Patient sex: M
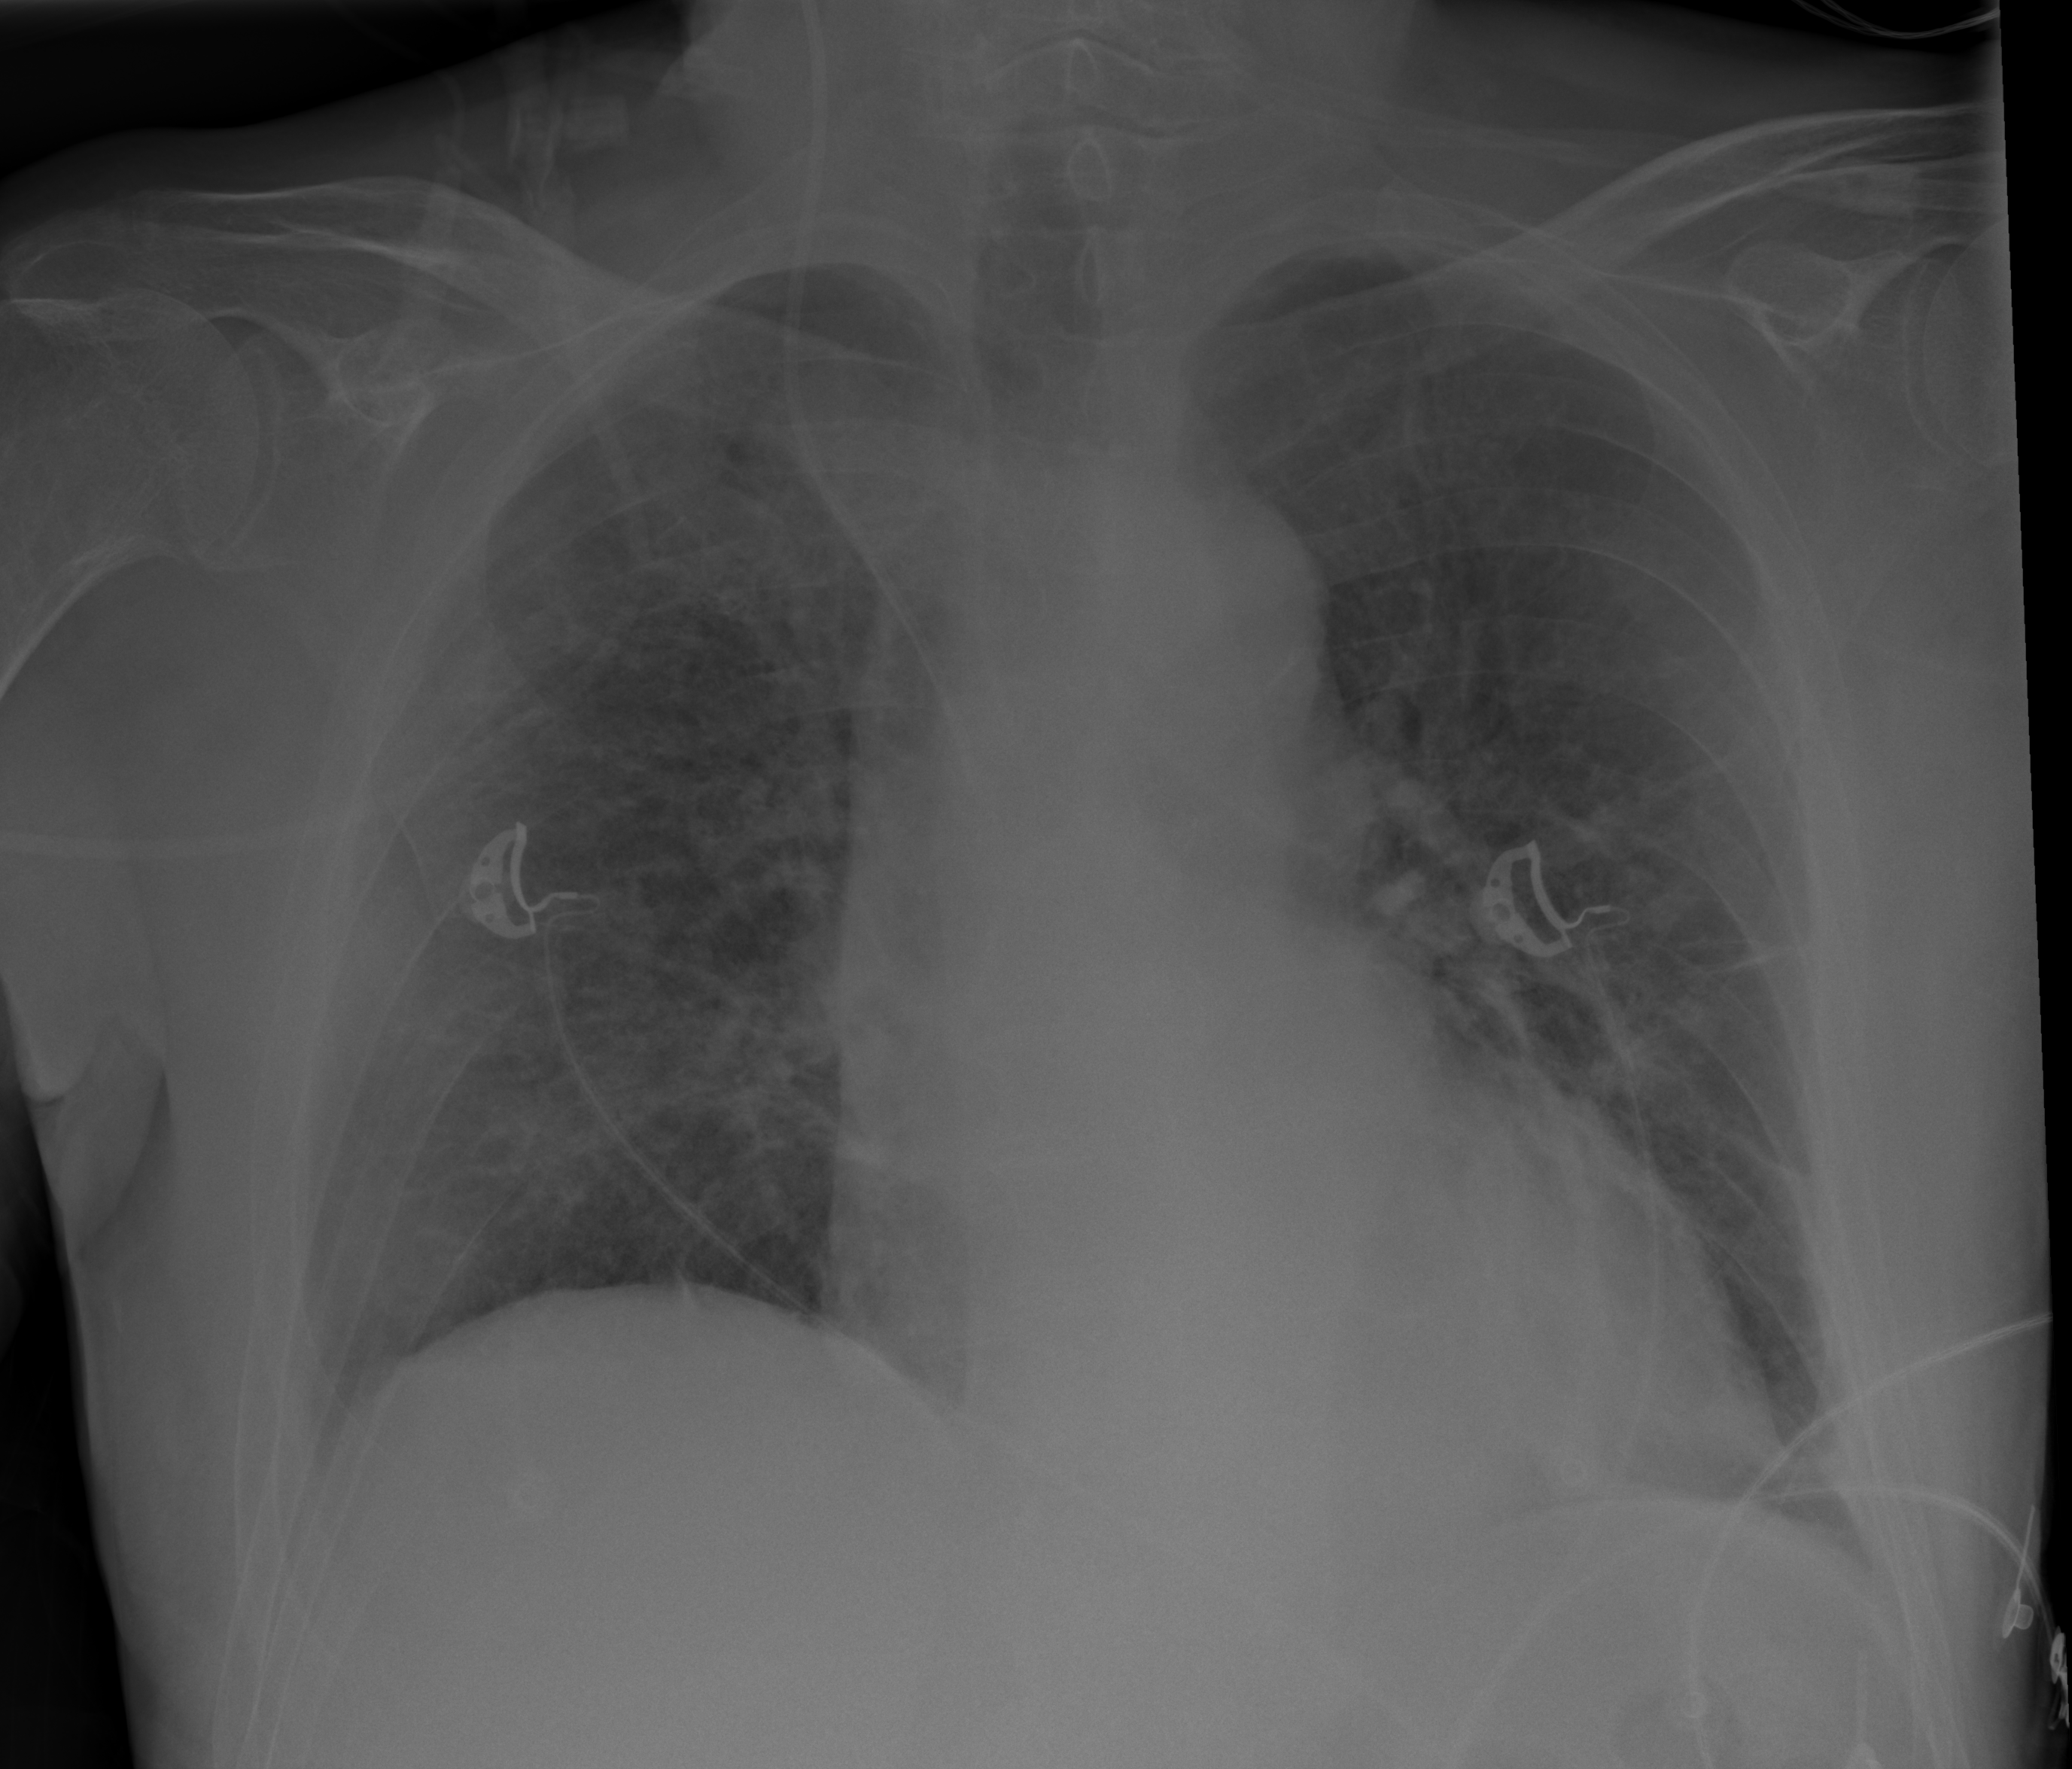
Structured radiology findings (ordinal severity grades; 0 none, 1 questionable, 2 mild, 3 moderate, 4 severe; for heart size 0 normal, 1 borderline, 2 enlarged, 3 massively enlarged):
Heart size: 0
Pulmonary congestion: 0
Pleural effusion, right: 0
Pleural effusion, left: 0
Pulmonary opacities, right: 0
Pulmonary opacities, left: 0
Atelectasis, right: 2
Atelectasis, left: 2